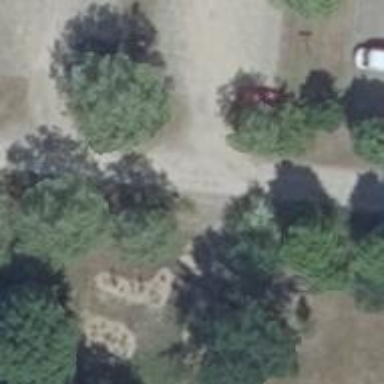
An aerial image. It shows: Broadleaved evergreen tree in its natural setting.